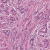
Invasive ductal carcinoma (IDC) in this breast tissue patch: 1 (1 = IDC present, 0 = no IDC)